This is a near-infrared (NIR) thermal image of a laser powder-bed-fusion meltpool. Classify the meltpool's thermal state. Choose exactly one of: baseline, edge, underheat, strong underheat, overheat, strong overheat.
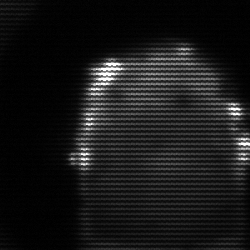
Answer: baseline